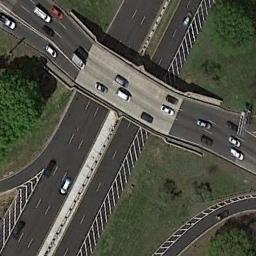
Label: overpass